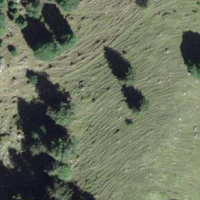
EUNIS habitat code: 43
Species observed at this site:
Jacobaea vulgaris